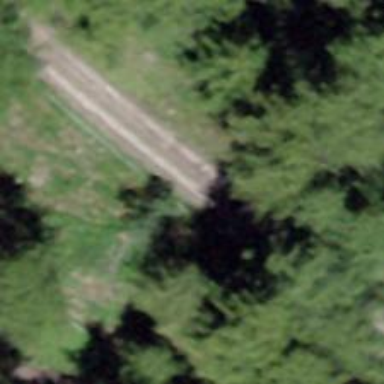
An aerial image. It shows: Track with grade2 tracktype.